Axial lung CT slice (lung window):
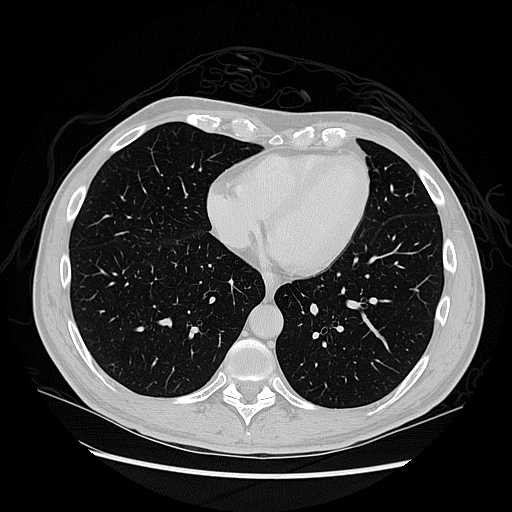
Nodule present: no